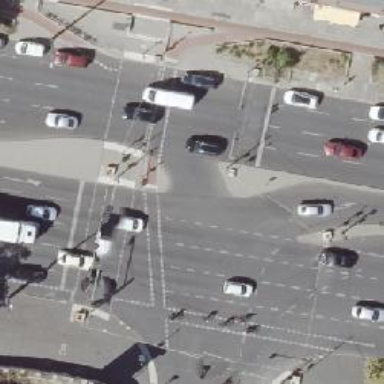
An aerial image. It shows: Asphalt cycleway around traffic island.